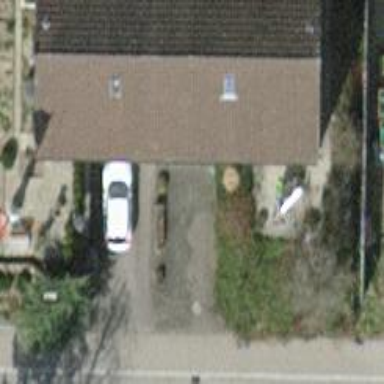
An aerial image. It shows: Semidetached house with gabled roof.